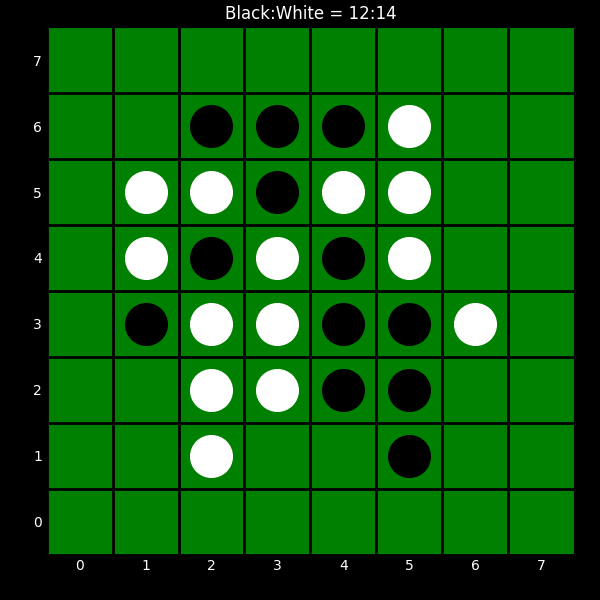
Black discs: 12
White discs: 14